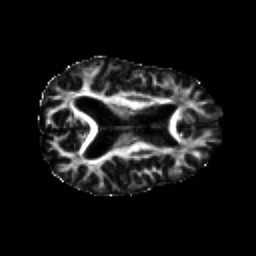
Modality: FA
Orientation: axial
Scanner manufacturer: ge
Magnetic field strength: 3 T
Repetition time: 8.8 s
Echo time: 0.0808 s